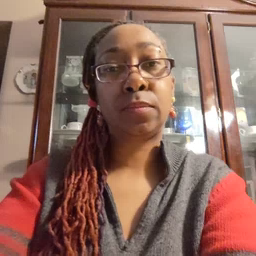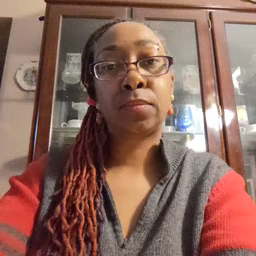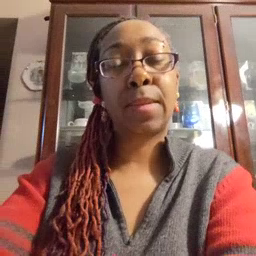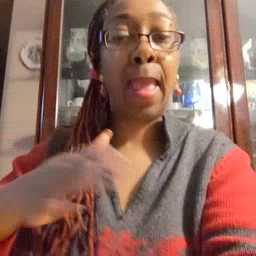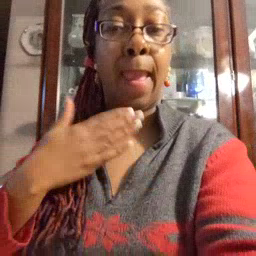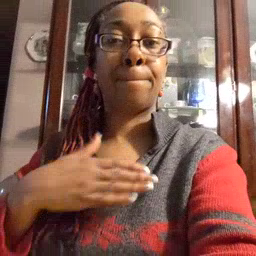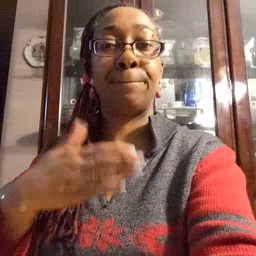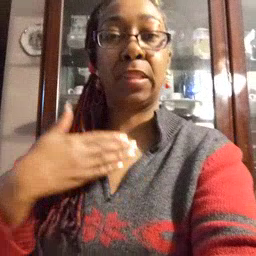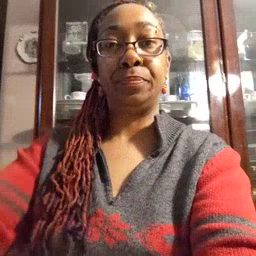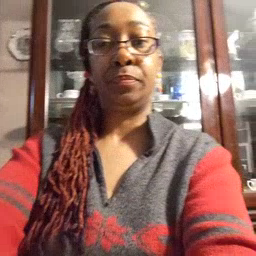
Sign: happy